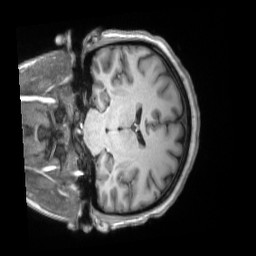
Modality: T1w
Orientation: coronal
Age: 25
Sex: female
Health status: ill
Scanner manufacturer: siemens
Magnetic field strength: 3 T
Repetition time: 2.2 s
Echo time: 0.00157 s